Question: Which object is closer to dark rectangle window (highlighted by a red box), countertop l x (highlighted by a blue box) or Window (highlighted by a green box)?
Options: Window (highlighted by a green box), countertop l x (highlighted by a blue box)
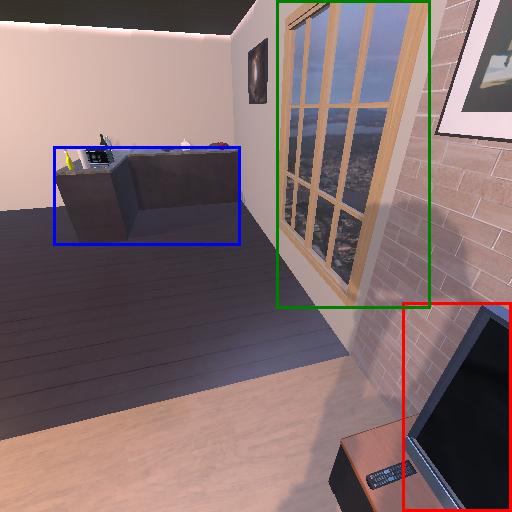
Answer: Window (highlighted by a green box)